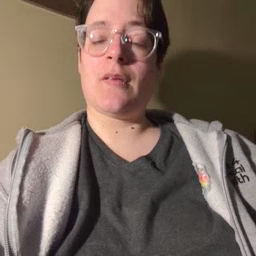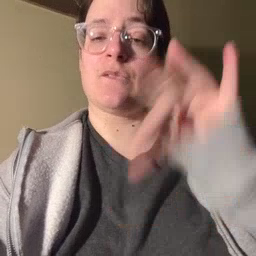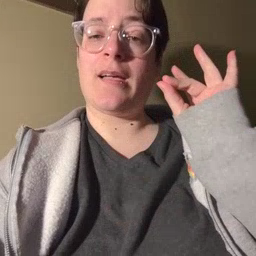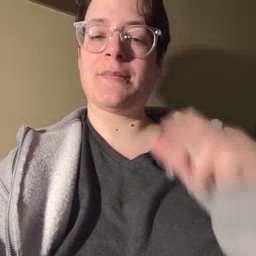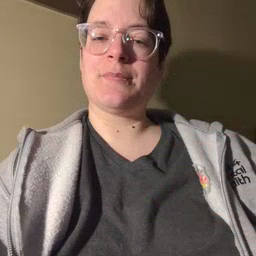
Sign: find